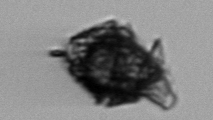
Label: Gonyaulax